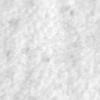
Label: no_change